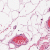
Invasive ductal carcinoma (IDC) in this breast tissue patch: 0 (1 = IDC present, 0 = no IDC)